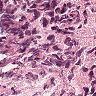
Metastatic tissue present: no